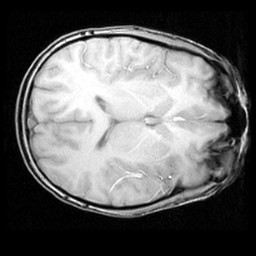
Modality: inplaneT1
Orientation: axial
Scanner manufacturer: ge
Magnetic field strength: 3 T
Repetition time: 0.3 s
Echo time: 0.003396 s